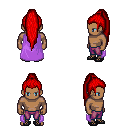
a pixel art fantasy rpg character, male body template, human, dark skin, lavender cape, magenta pants, red extra-long topknot hairstyle, ghillies, four views (front, back, left, right), 2x2 character sprite sheet, small pixel art, hard edges, no anti-aliasing